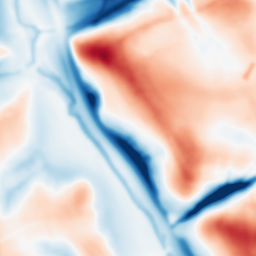
Category: multiscale
Decomposition family: dog_multiscale
Decomposition parameters: sigma_ratio: 1.6
n_scales: 5
base_sigma: 2
Upsampling method: sinc_hamming
Upsampling parameters: scale: 2
kernel_size: 8
Upsampling scale: 2